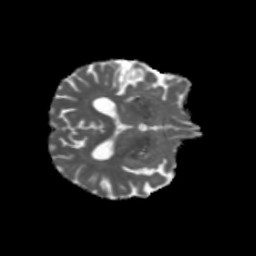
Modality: MD
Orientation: axial
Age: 63
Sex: female
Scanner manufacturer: siemens
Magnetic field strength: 3 T
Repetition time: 5.47 s
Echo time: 0.0854 s